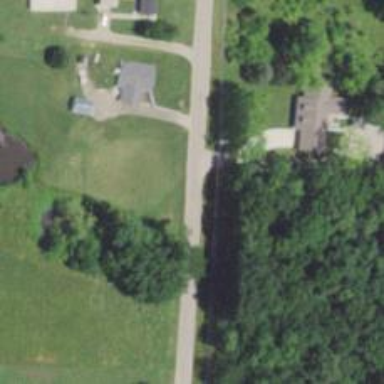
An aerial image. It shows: Residential road.